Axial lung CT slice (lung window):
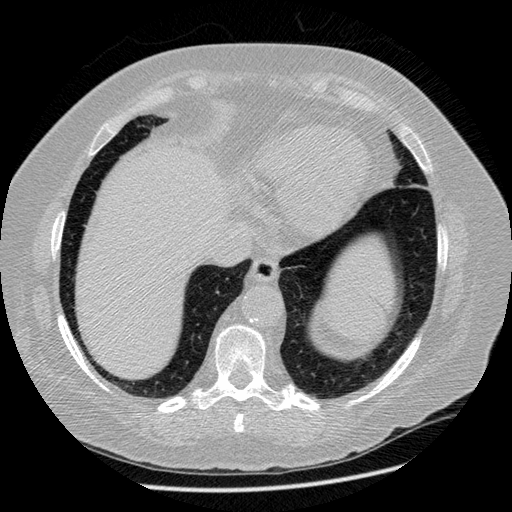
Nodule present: no